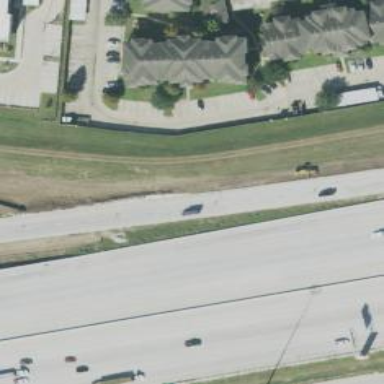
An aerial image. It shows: Secondary road with frontage road.